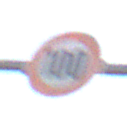
Verkehrszeichen: Geschwindigkeit100
Umgebung: Outdoor, Nature
Tageszeit: SunriseSunset
Wetter: Clear
Licht: Natural
Jahreszeit: NotSpecified
Kontrast: HighContrast